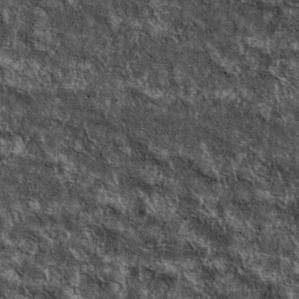
Label: non_frost